Aerial crown-view tile of a tropical tree (Barro Colorado Island, Panama), acquired 20240918:
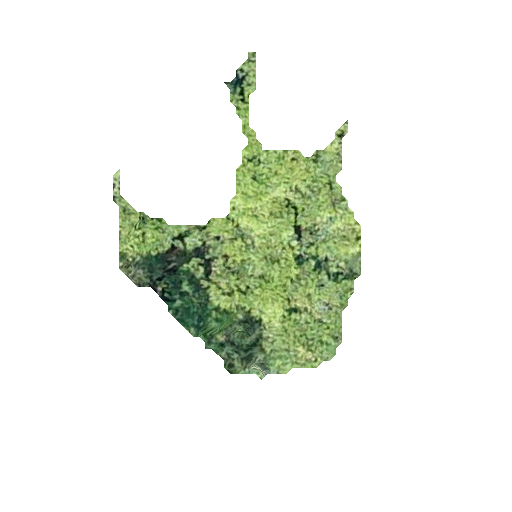
Species: Quararibea stenophylla
GBIF accepted scientific name: Quararibea stenophylla
Crown area: 58.818 m²